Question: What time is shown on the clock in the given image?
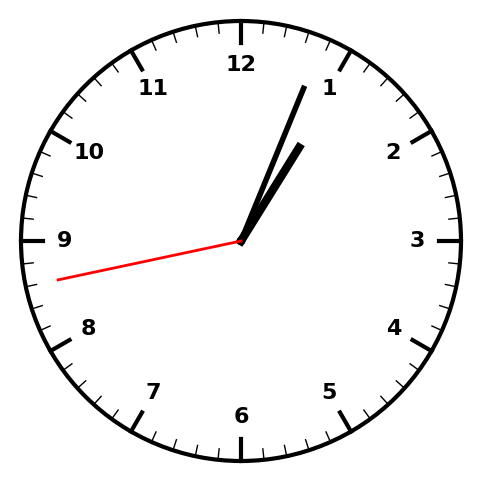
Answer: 01:03:43